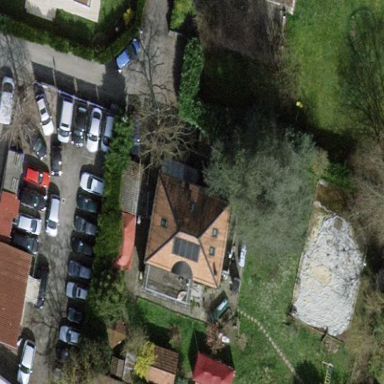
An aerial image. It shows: Garden surrounded by fence.